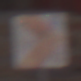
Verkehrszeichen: RichtungstafelnInKurvenKleinLinks
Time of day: MorningAfternoon
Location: Outdoor (Urban)
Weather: Clear
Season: NotSpecified
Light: Natural